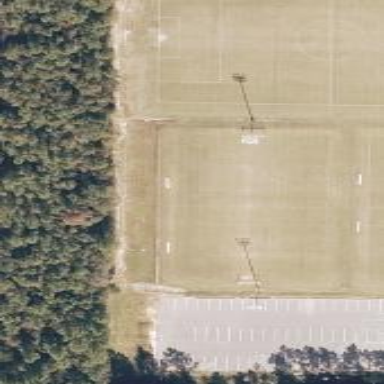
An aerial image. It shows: Soccer pitch for leisureland activities.